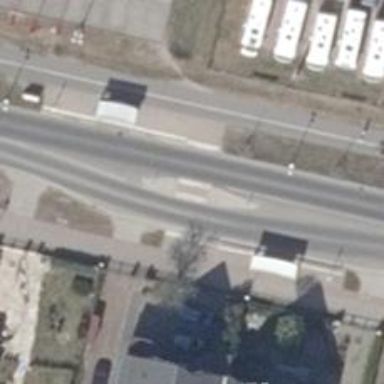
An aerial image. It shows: Unmarked crossing with pedestrian island.